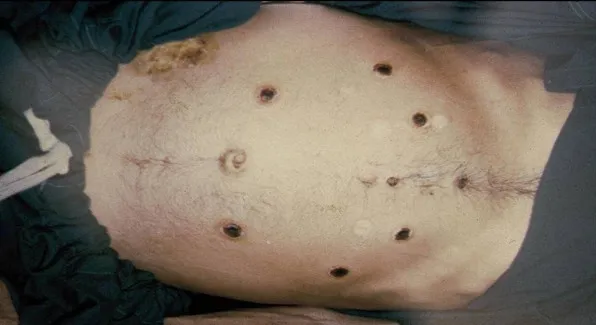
Distributed in a circular pattern on the abdomen are round, regularly shaped symmetric necrotic ulcers with black eschar and on the right lower abdomen and extending onto the proximal thigh was a large shallow ulcer with yellow crusting but no frank purulence; all areas of skin breakdown produced by branding with a metal rod.
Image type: medical_photograph (skin_photograph)